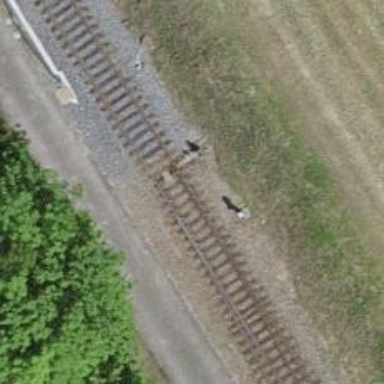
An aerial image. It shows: Railway switch.